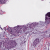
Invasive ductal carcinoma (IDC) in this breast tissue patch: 1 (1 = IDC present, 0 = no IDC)